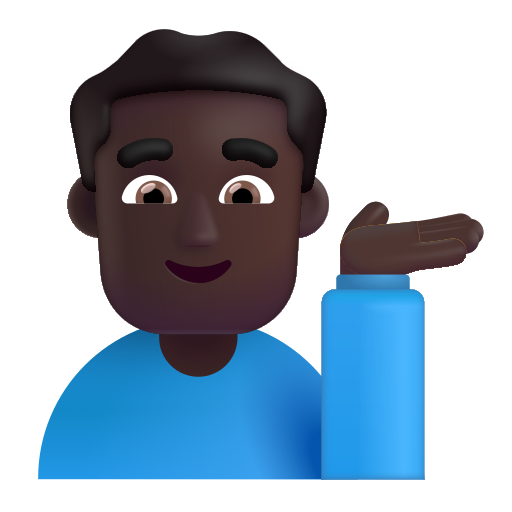
man tipping hand color dark